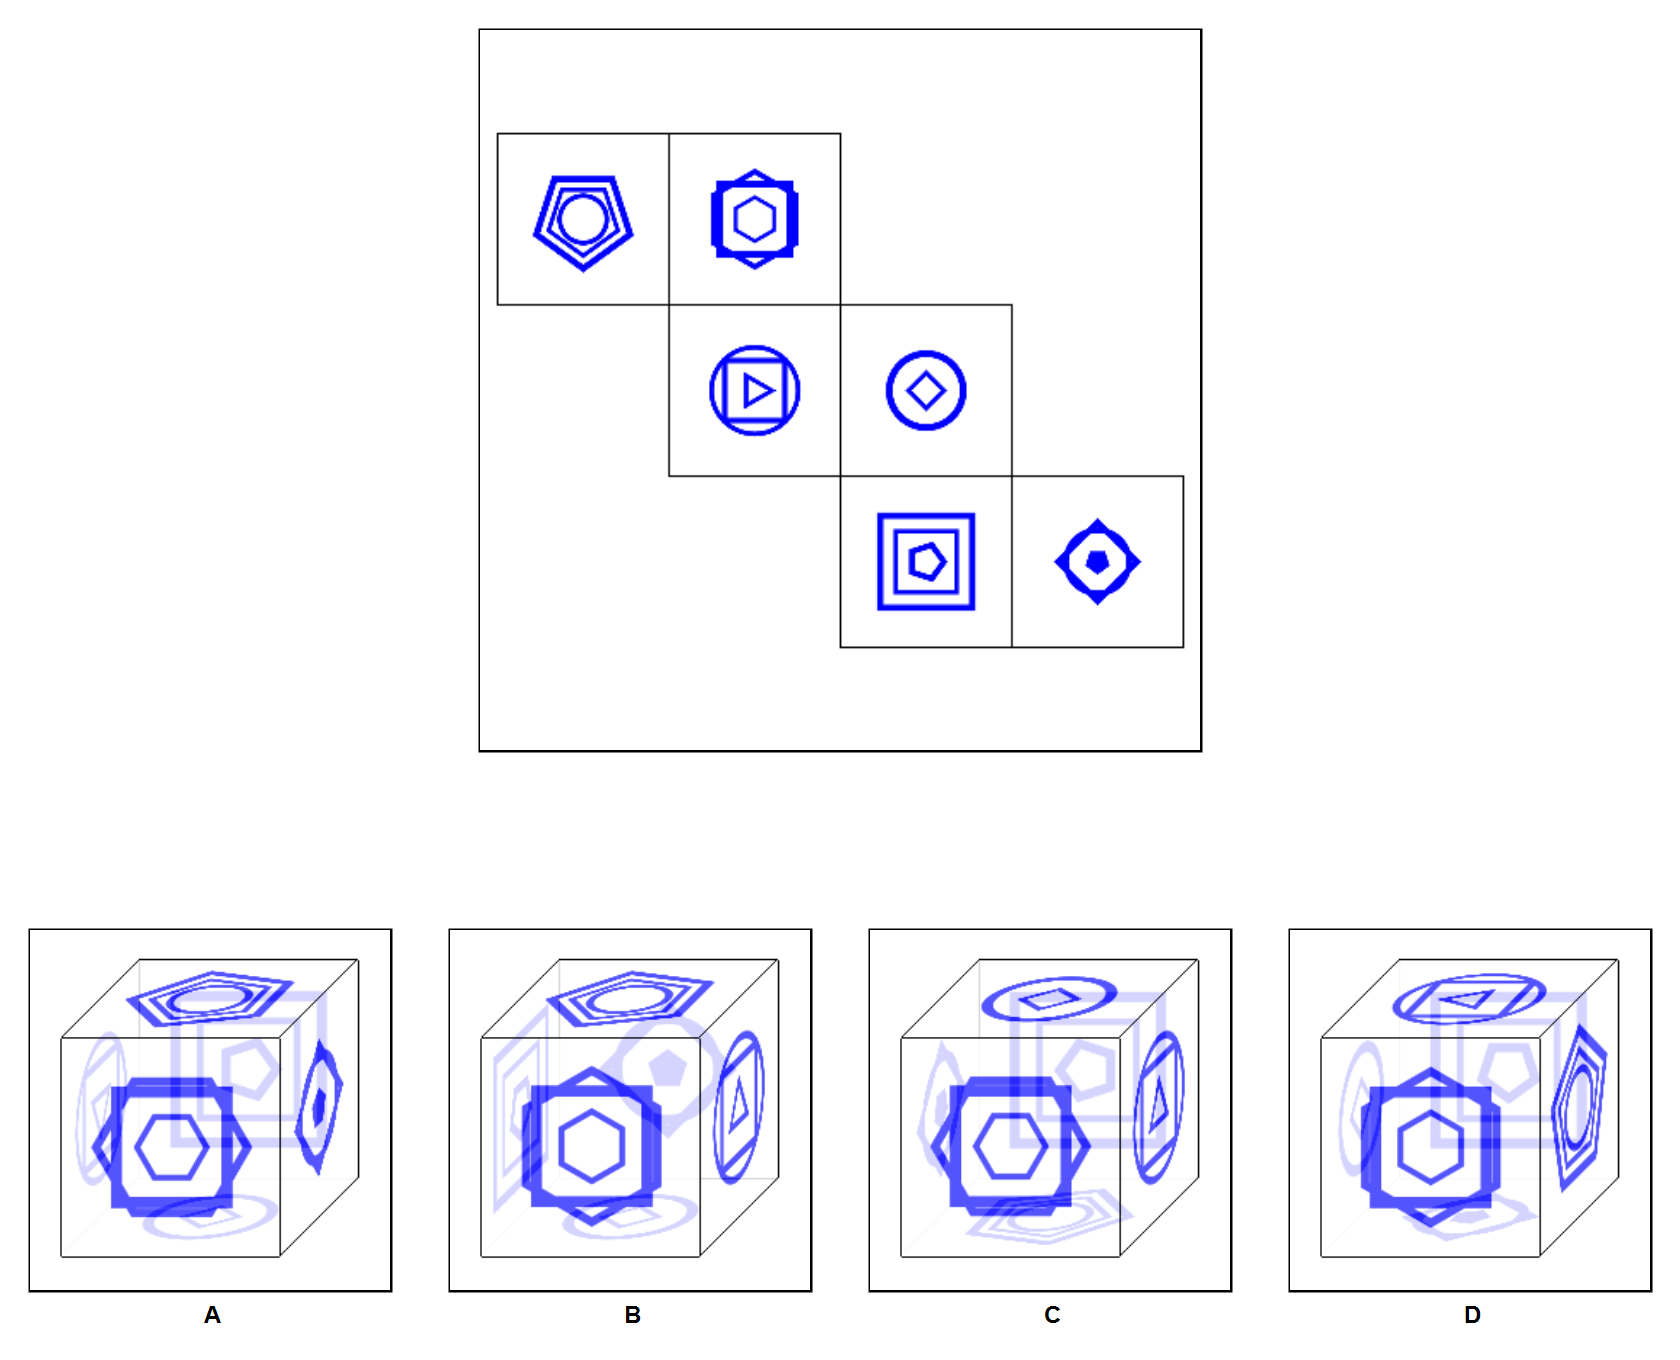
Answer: B